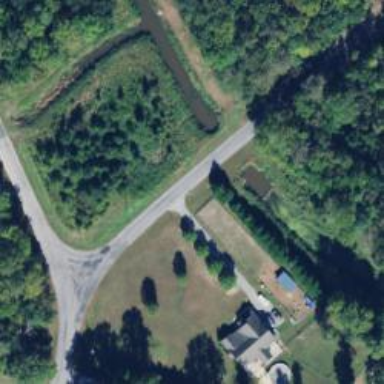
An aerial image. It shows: Culvert tunnel.